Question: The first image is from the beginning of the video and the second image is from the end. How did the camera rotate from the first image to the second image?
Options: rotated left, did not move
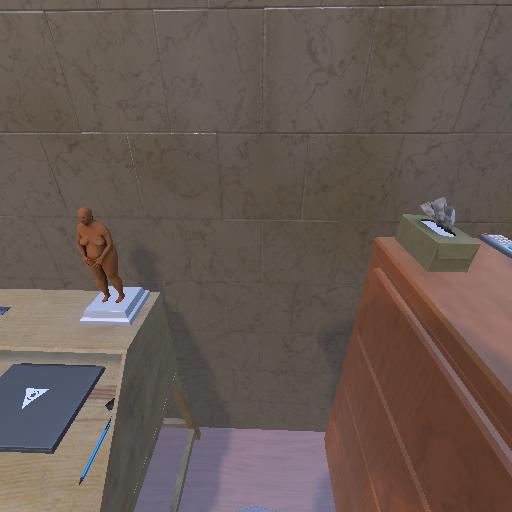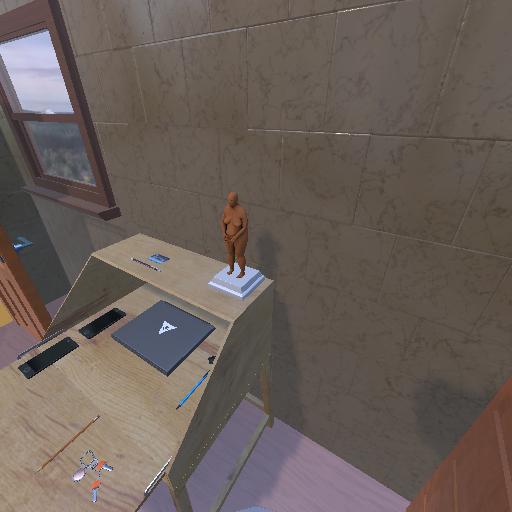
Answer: rotated left